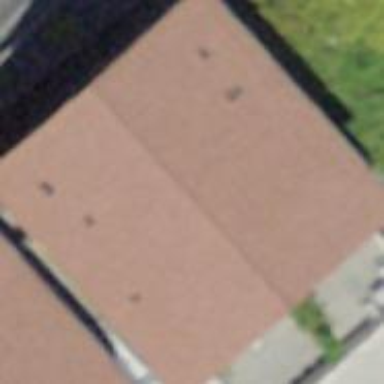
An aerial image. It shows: Gabled building with the roof oriented along its structure.